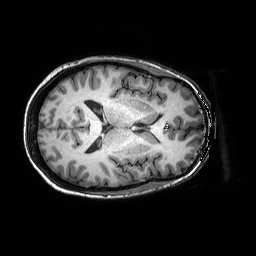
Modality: T1w
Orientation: axial
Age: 50
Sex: female